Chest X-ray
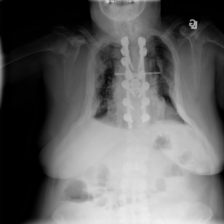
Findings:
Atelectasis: negative
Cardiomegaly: negative
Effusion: negative
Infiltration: negative
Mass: negative
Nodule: negative
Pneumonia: negative
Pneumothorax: negative
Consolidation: negative
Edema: negative
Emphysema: negative
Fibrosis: negative
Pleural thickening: negative
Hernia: negative